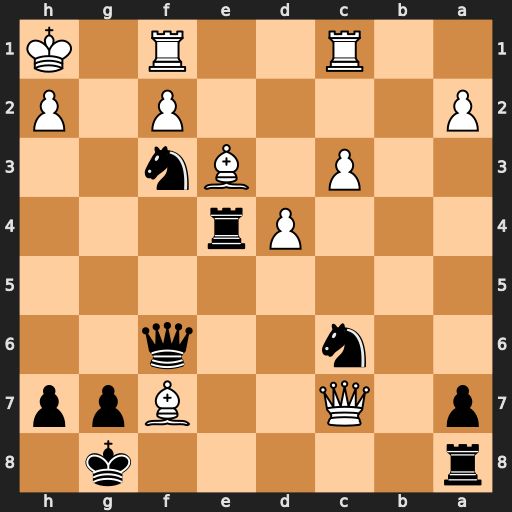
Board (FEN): r5k1/p1Q2Bpp/2n2q2/8/3Pr3/2P1Bn2/P4P1P/2R2R1K
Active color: b
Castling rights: -
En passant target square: -
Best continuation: Qxf7 Qxf7+ Kxf7